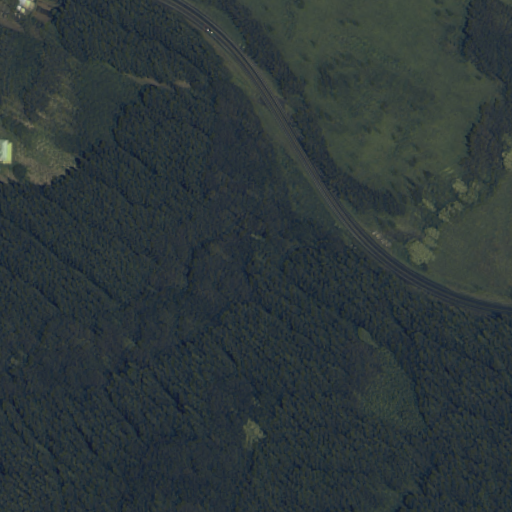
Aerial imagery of valley in Hawaii named Kuilei Gulch containing only unknown